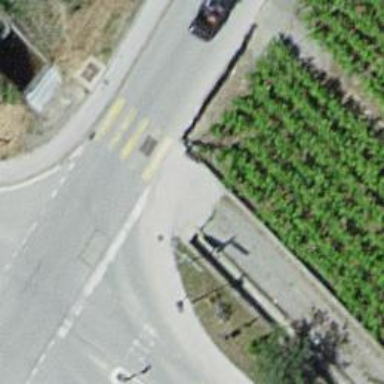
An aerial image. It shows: Uncontrolled zebra crossing on the road.